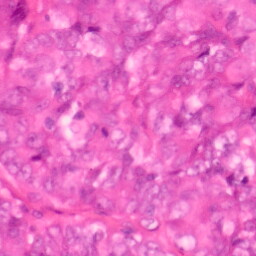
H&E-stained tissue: Colon